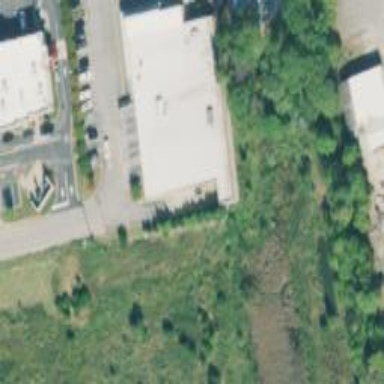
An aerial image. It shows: Supermarket building.